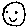
Label: smiley face